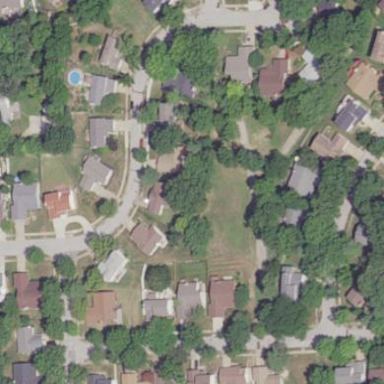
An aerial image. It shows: Residential area composed of single-family homes.